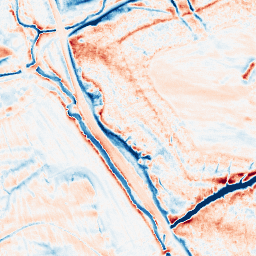
Category: classical
Decomposition family: gaussian_anisotropic
Decomposition parameters: sigma_x: 2
sigma_y: 5
Upsampling method: sinc_hamming
Upsampling parameters: scale: 2
kernel_size: 16
Upsampling scale: 2